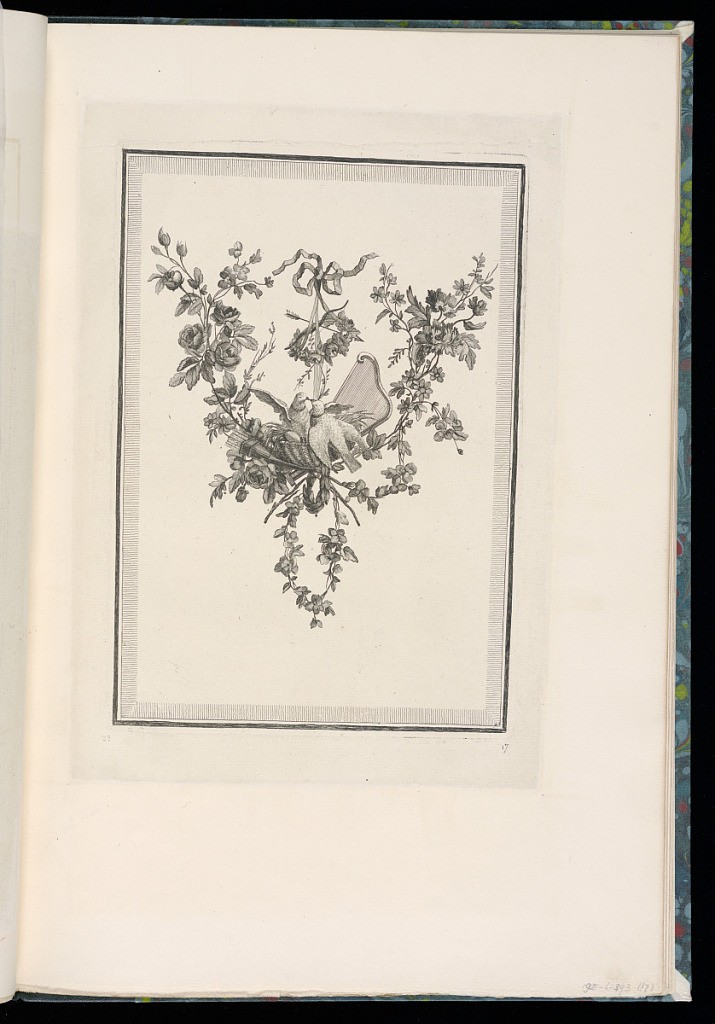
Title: Ornamental Trophy Design
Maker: Pierre Ranson, French, 1736–1786
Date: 1759–80
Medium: Etching and engraving on laid paper
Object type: Print
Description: Ornament design of a trophy of two birds in a nest, with a harp, and quiver of arrows, hanging from ribbons interlaced with a crown of flowers, bow and arrow. The trophy is framed by sprigs of flowers and leaves, and a hanging festoon of flowers and leaves.